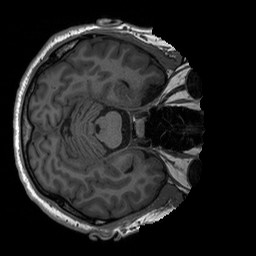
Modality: T1w
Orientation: axial
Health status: healthy
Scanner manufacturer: siemens
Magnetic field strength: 3 T
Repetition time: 2.3 s
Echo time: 0.00207 s